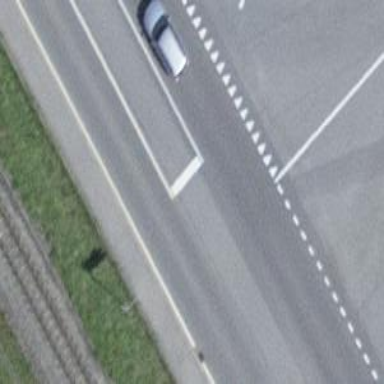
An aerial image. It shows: Secondary road.